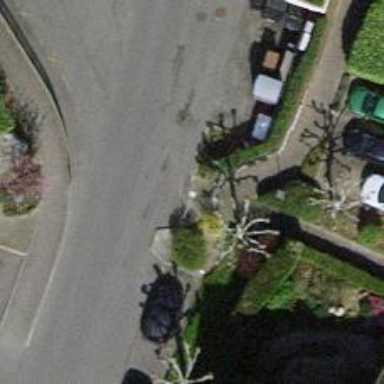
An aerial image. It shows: Kerb barrier.